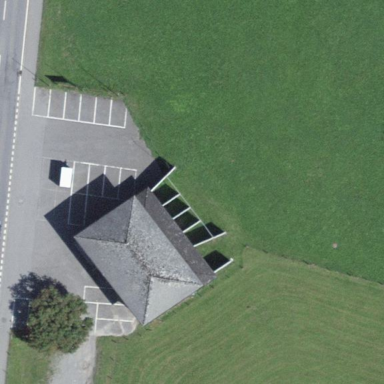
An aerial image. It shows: Shooting sport building.